Interaction volume radius: 5 \u00c5
Interaction volume height: 20 \u00c5
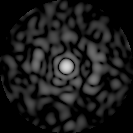
Disorder parameter: 0.8022